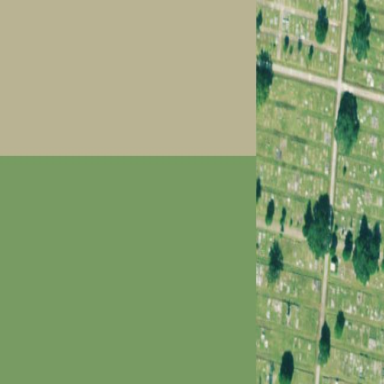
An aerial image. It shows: Sector within cemetery.